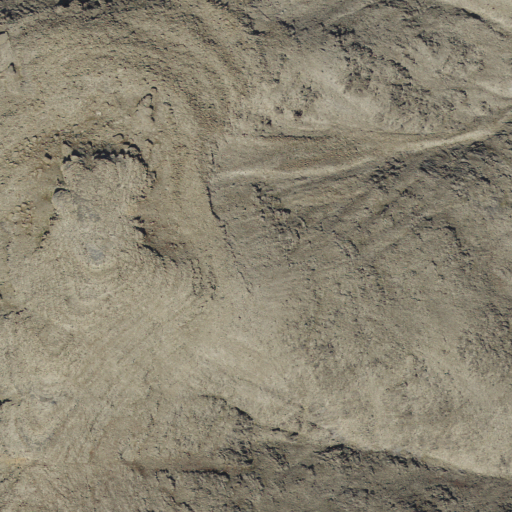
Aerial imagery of mountain in Utah named Simpson Buttes containing shrub and grassland